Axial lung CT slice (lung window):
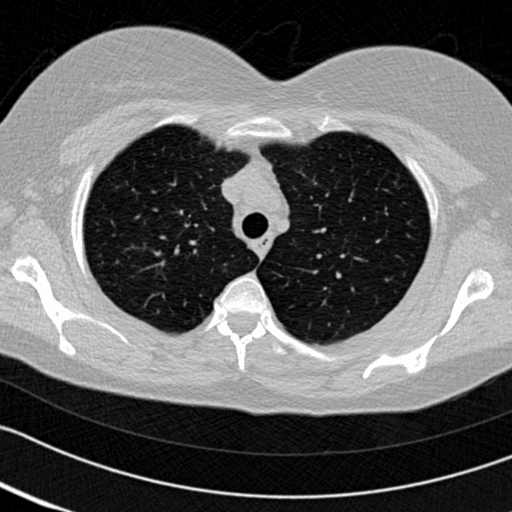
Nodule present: no